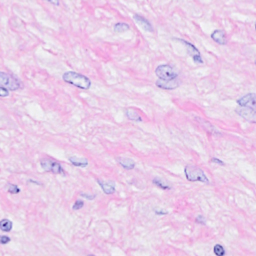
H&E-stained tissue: Breast